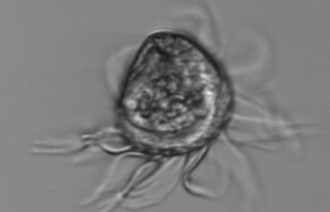
Label: Leegaardiella_ovalis